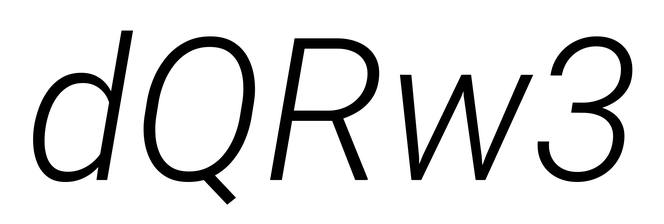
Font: Roboto-Italic_Light_Italic